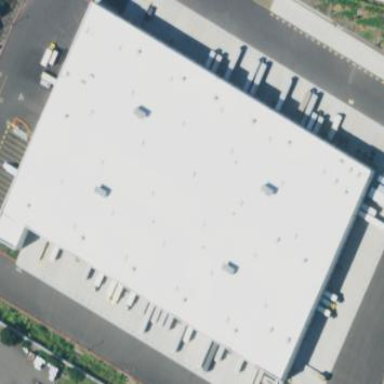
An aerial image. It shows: Post depot building.